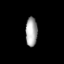
Tissue: lung
Cell type: Endothelial cells
Senescence score: 0.7437
Nuclear area (px): 336
Mean DAPI intensity: 165.69